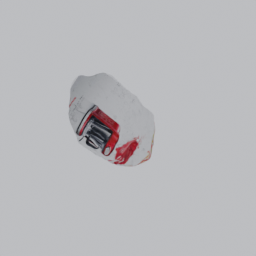
Label: architecture